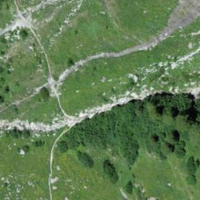
EUNIS habitat code: 26
Species observed at this site:
Euphorbia cyparissias
Geum montanum
Botrychium lunaria
Arnica montana